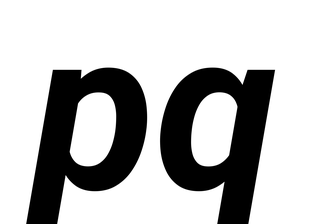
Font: Roboto-Italic_Bold_Italic